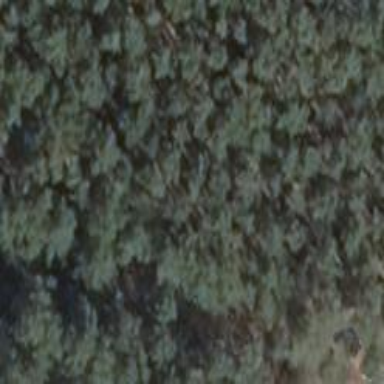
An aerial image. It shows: Evergreen forest with needle-leaved trees.